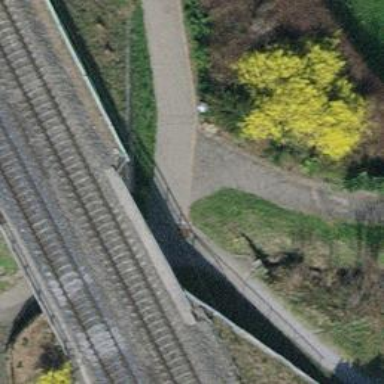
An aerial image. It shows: Tunnel footway.